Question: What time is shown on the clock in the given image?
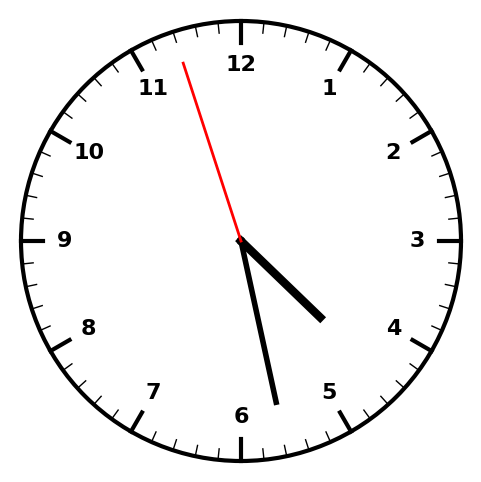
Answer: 04:27:57